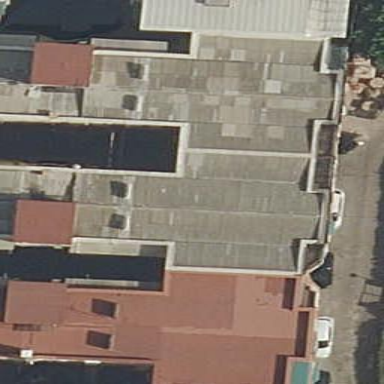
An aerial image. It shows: Part of building.